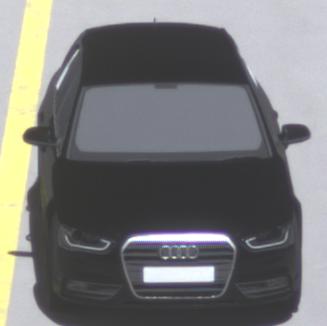
Make: Audi
Model: A4 Avant 1.8 TFSI
Detailed model: A4 (B8) Avant
Model produced from: 2012/02
Model produced until: 2015/04
Doors: 5
Color: black
Road condition: dry road
Daytime: midday
Contrast: medium contrast